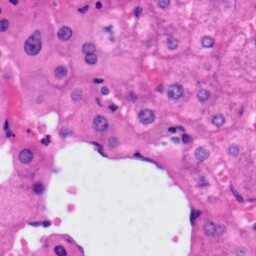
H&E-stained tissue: Liver